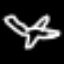
Label: airplane